Interaction volume radius: 5 \u00c5
Interaction volume height: 30 \u00c5
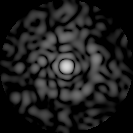
Disorder parameter: 0.8401